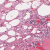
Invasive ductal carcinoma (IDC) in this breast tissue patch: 0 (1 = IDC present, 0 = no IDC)